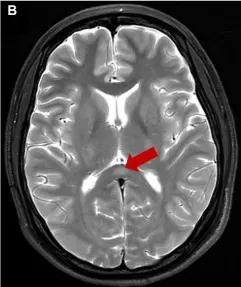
Hyper-intensity on T2WI.
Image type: radiology (mri)